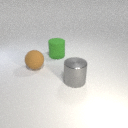
large brown rubber sphere to the left of large green rubber cylinder